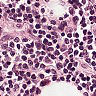
Metastatic tissue present: no